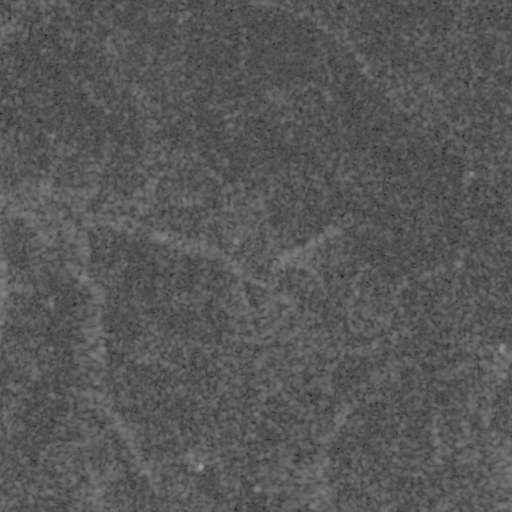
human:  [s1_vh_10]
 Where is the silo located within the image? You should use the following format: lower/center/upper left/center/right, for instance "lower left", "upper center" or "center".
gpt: The silo is located in the center right of the image.
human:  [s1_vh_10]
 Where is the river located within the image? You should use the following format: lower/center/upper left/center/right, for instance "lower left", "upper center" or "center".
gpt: The river is located in the right of the image.
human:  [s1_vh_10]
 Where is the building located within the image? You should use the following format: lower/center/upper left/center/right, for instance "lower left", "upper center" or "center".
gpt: The building is located in the lower center of the image.
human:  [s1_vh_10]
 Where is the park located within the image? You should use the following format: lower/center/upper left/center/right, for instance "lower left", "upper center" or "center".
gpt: There is no park in the image.

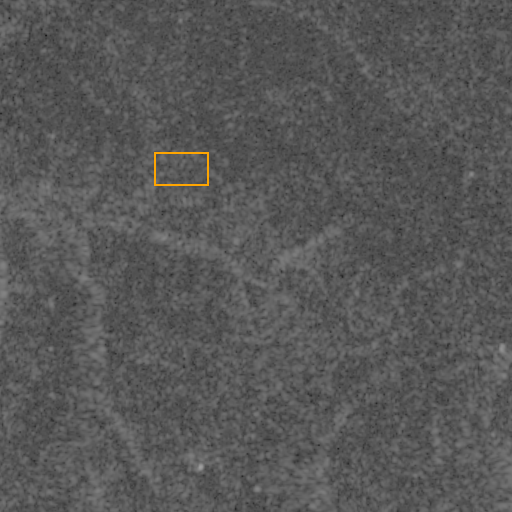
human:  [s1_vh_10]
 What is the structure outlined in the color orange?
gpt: There is no orange outline.
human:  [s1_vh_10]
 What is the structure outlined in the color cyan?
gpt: There is no structure outlined in cyan.